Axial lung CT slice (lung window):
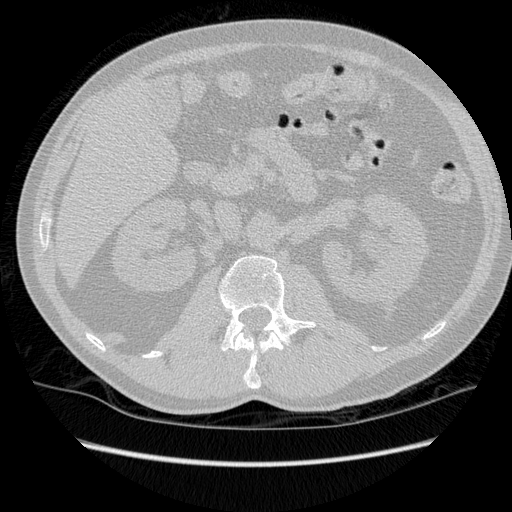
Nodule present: no